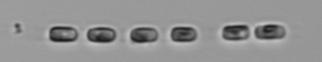
Label: Skeletonema